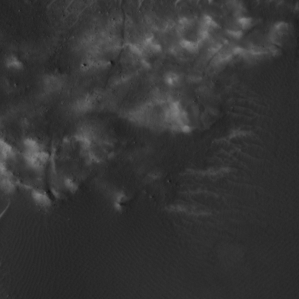
Label: non_frost